Field crop: tomato
Growth stage: 1
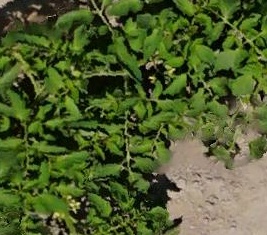
Species: tomato